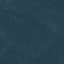
Land use / land cover: Forest